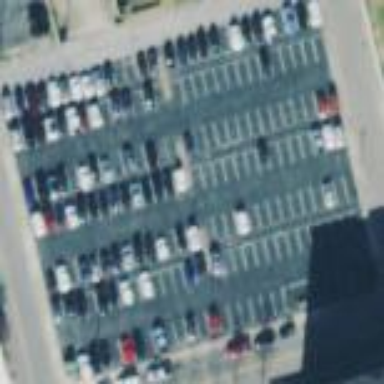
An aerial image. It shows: Parking area with asphalt surface.